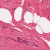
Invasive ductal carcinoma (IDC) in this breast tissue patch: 0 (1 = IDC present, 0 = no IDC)